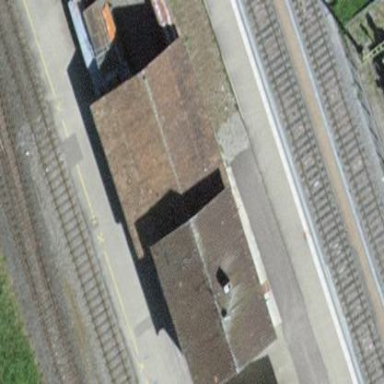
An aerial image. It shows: Train station building.